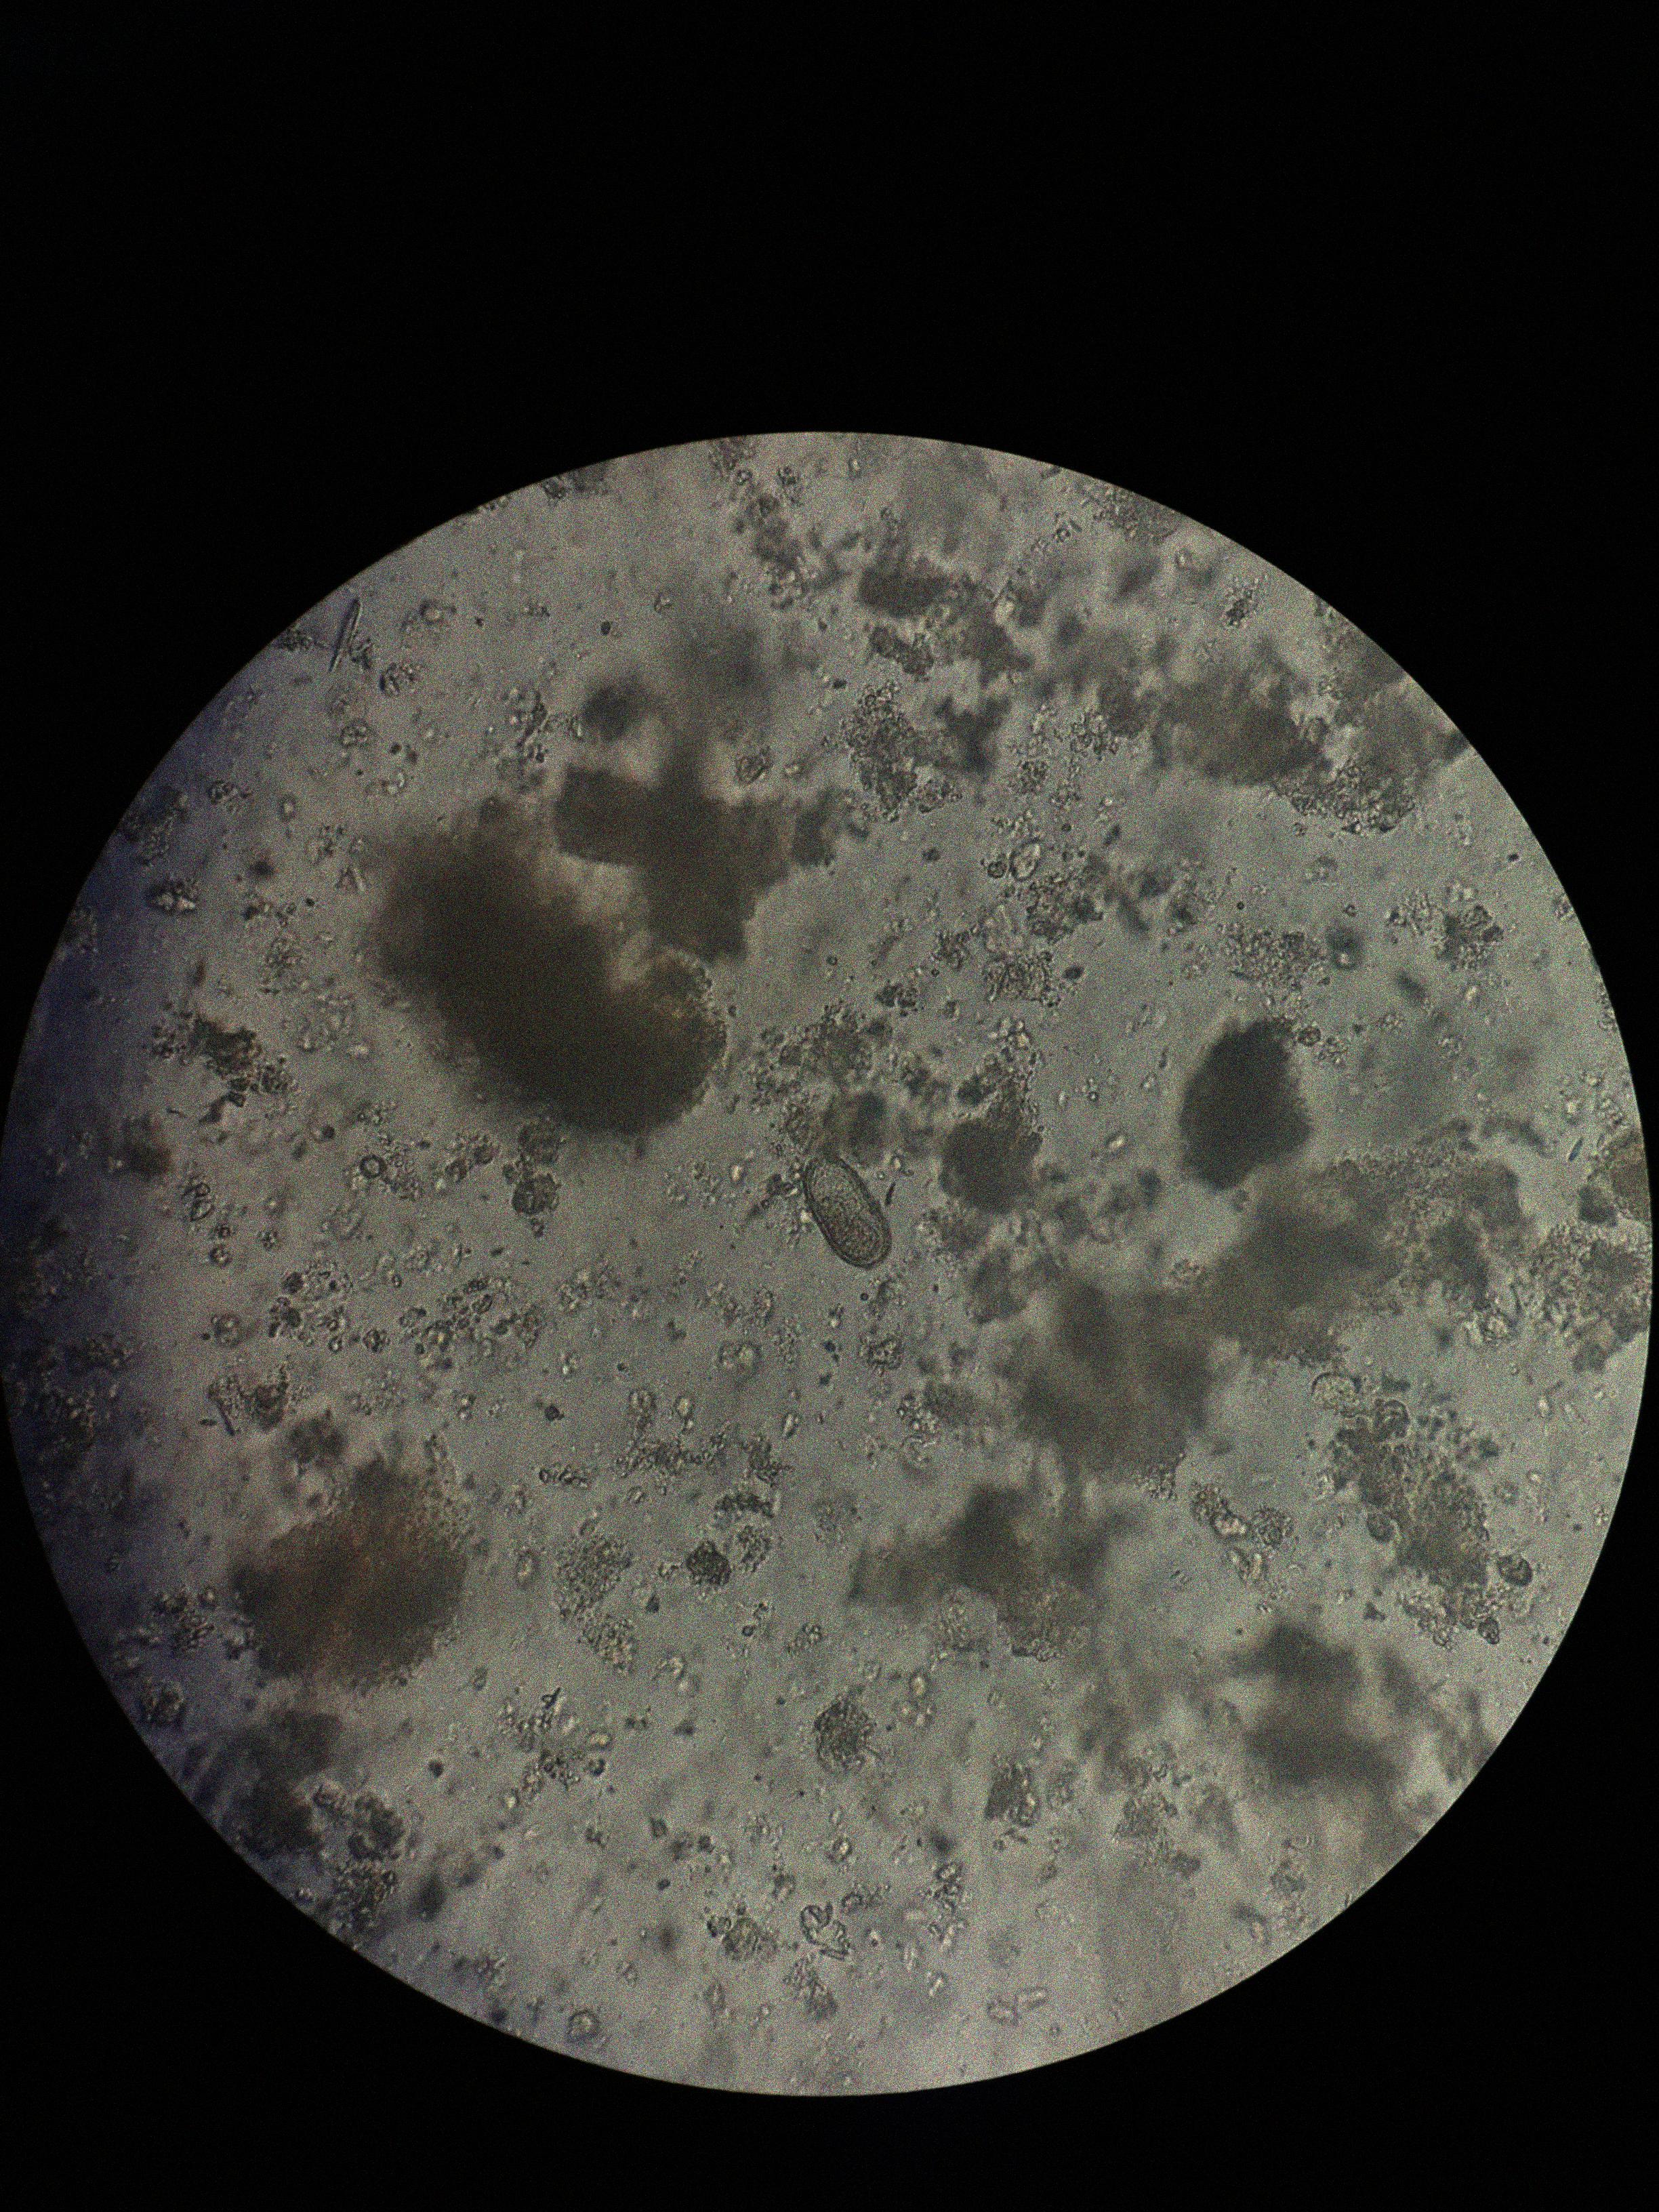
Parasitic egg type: Capillaria philippinensis